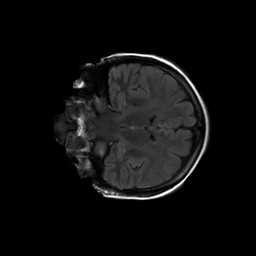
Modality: FLAIR
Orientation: coronal
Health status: ill
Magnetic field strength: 3 T